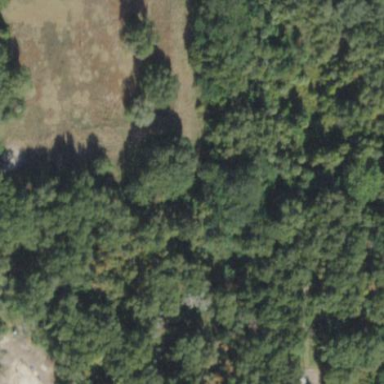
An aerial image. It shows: Mixed leaf woodland.